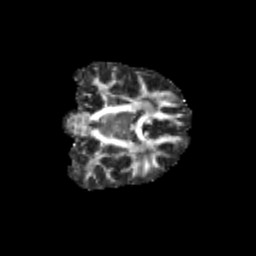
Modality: FA
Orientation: coronal
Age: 12
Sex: female
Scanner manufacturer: siemens
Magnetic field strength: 3 T
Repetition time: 3.8 s
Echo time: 0.07 s